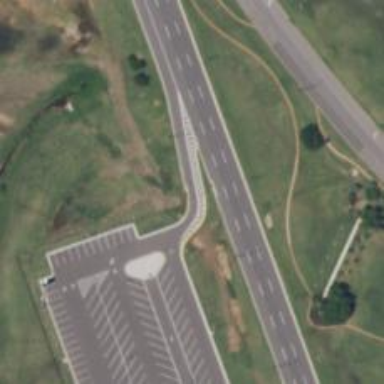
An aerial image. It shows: Secondary link road.